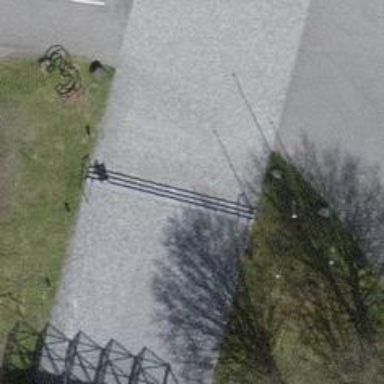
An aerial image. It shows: Road with steps.